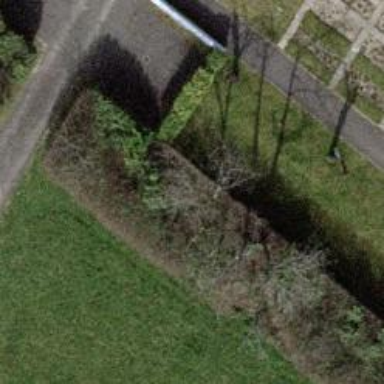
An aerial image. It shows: Hedge acting as barrier.